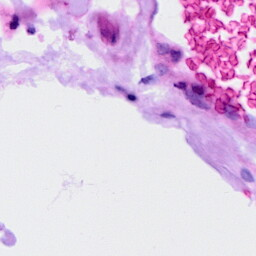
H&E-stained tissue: Ovarian